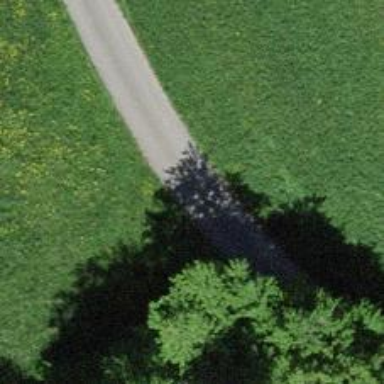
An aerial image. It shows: Unclassified road with paved surface.